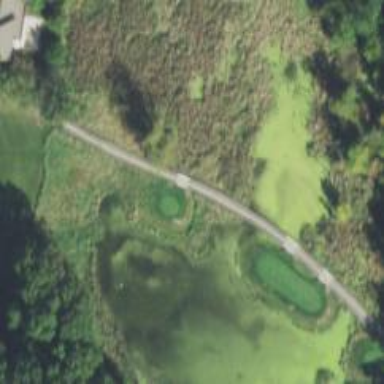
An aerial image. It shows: Service road on bridge designed for golf cartpath.